Question: i have a custom TableViewCell with one button and One uilabel. actually where do mi handle this download event and how?
this is my custom cell. i tried to handle like this but got the error
'''
*** Terminating app due to uncaught exception 'NSInvalidArgumentException', reason: '- [downloadPageCell downloadSong:]: unrecognized selector sent to instance 0x94b1490'
*** First throw call stack:
'''
my code is here
'''
- (UITableViewCell *)tableView:(UITableView *)tableView cellForRowAtIndexPath:(NSIndexPath *)indexPath
{
downloadPageCell *newCell = nil;
newCell = [tableView dequeueReusableCellWithIdentifier:identifier];
if(newCell == nil)
{
NSLog(@"newCell ===================");
NSArray *nibViews = [[NSBundle mainBundle] loadNibNamed:@"downloadPageCell" owner:self options:nil];
newCell = [ nibViews lastObject];
}
newCell.titleText.text=[URLTitle objectAtIndex:indexPath.row];
[newCell.downloadButton addTarget:self action:@selector(DOWNLOAD:) forControlEvents:UIControlStateNormal];
return newCell;
}
'''
what is the real code for handling button event from cell?
'''
-(void)downloadButtonPressed:(UIButton*)sender
{
NSLog(@"download button pressed");
}
'''
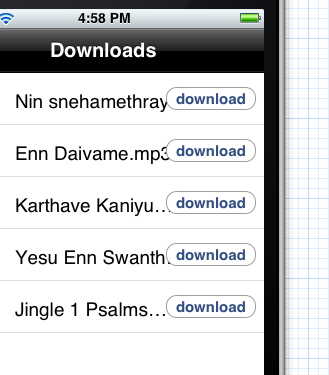
Answer: You can assign tag to each and every button by
'''
newCell.downloadButton.tag=cell.indexPath.row
'''
& in action u can find which button has been pressed by button tag and give different action to all the button.
You can use below method to find button.
'''
UIButton *btn1 = (UIButton *)sender;
if(btn1.tag==1) {
// call action for that first cell button
}
'''
and so on.